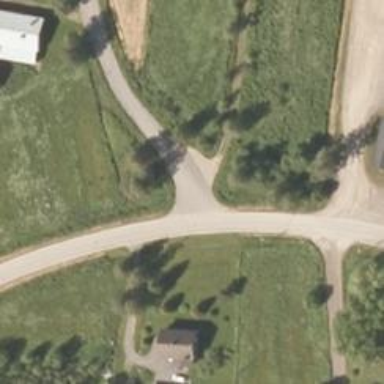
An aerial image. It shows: Unclassified road.